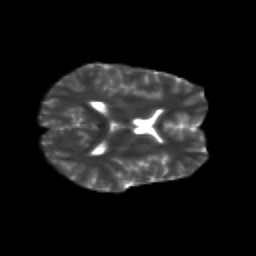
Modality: T2w
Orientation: axial
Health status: healthy
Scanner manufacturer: siemens
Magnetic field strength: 3 T
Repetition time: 12 s
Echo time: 0.092 s